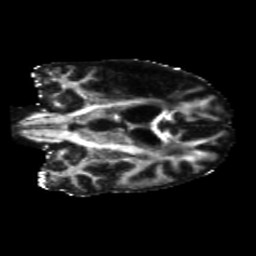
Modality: FA
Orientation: coronal
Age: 58
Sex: male
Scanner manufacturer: siemens
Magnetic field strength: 3 T
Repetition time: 5.25 s
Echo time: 0.08 s